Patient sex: M
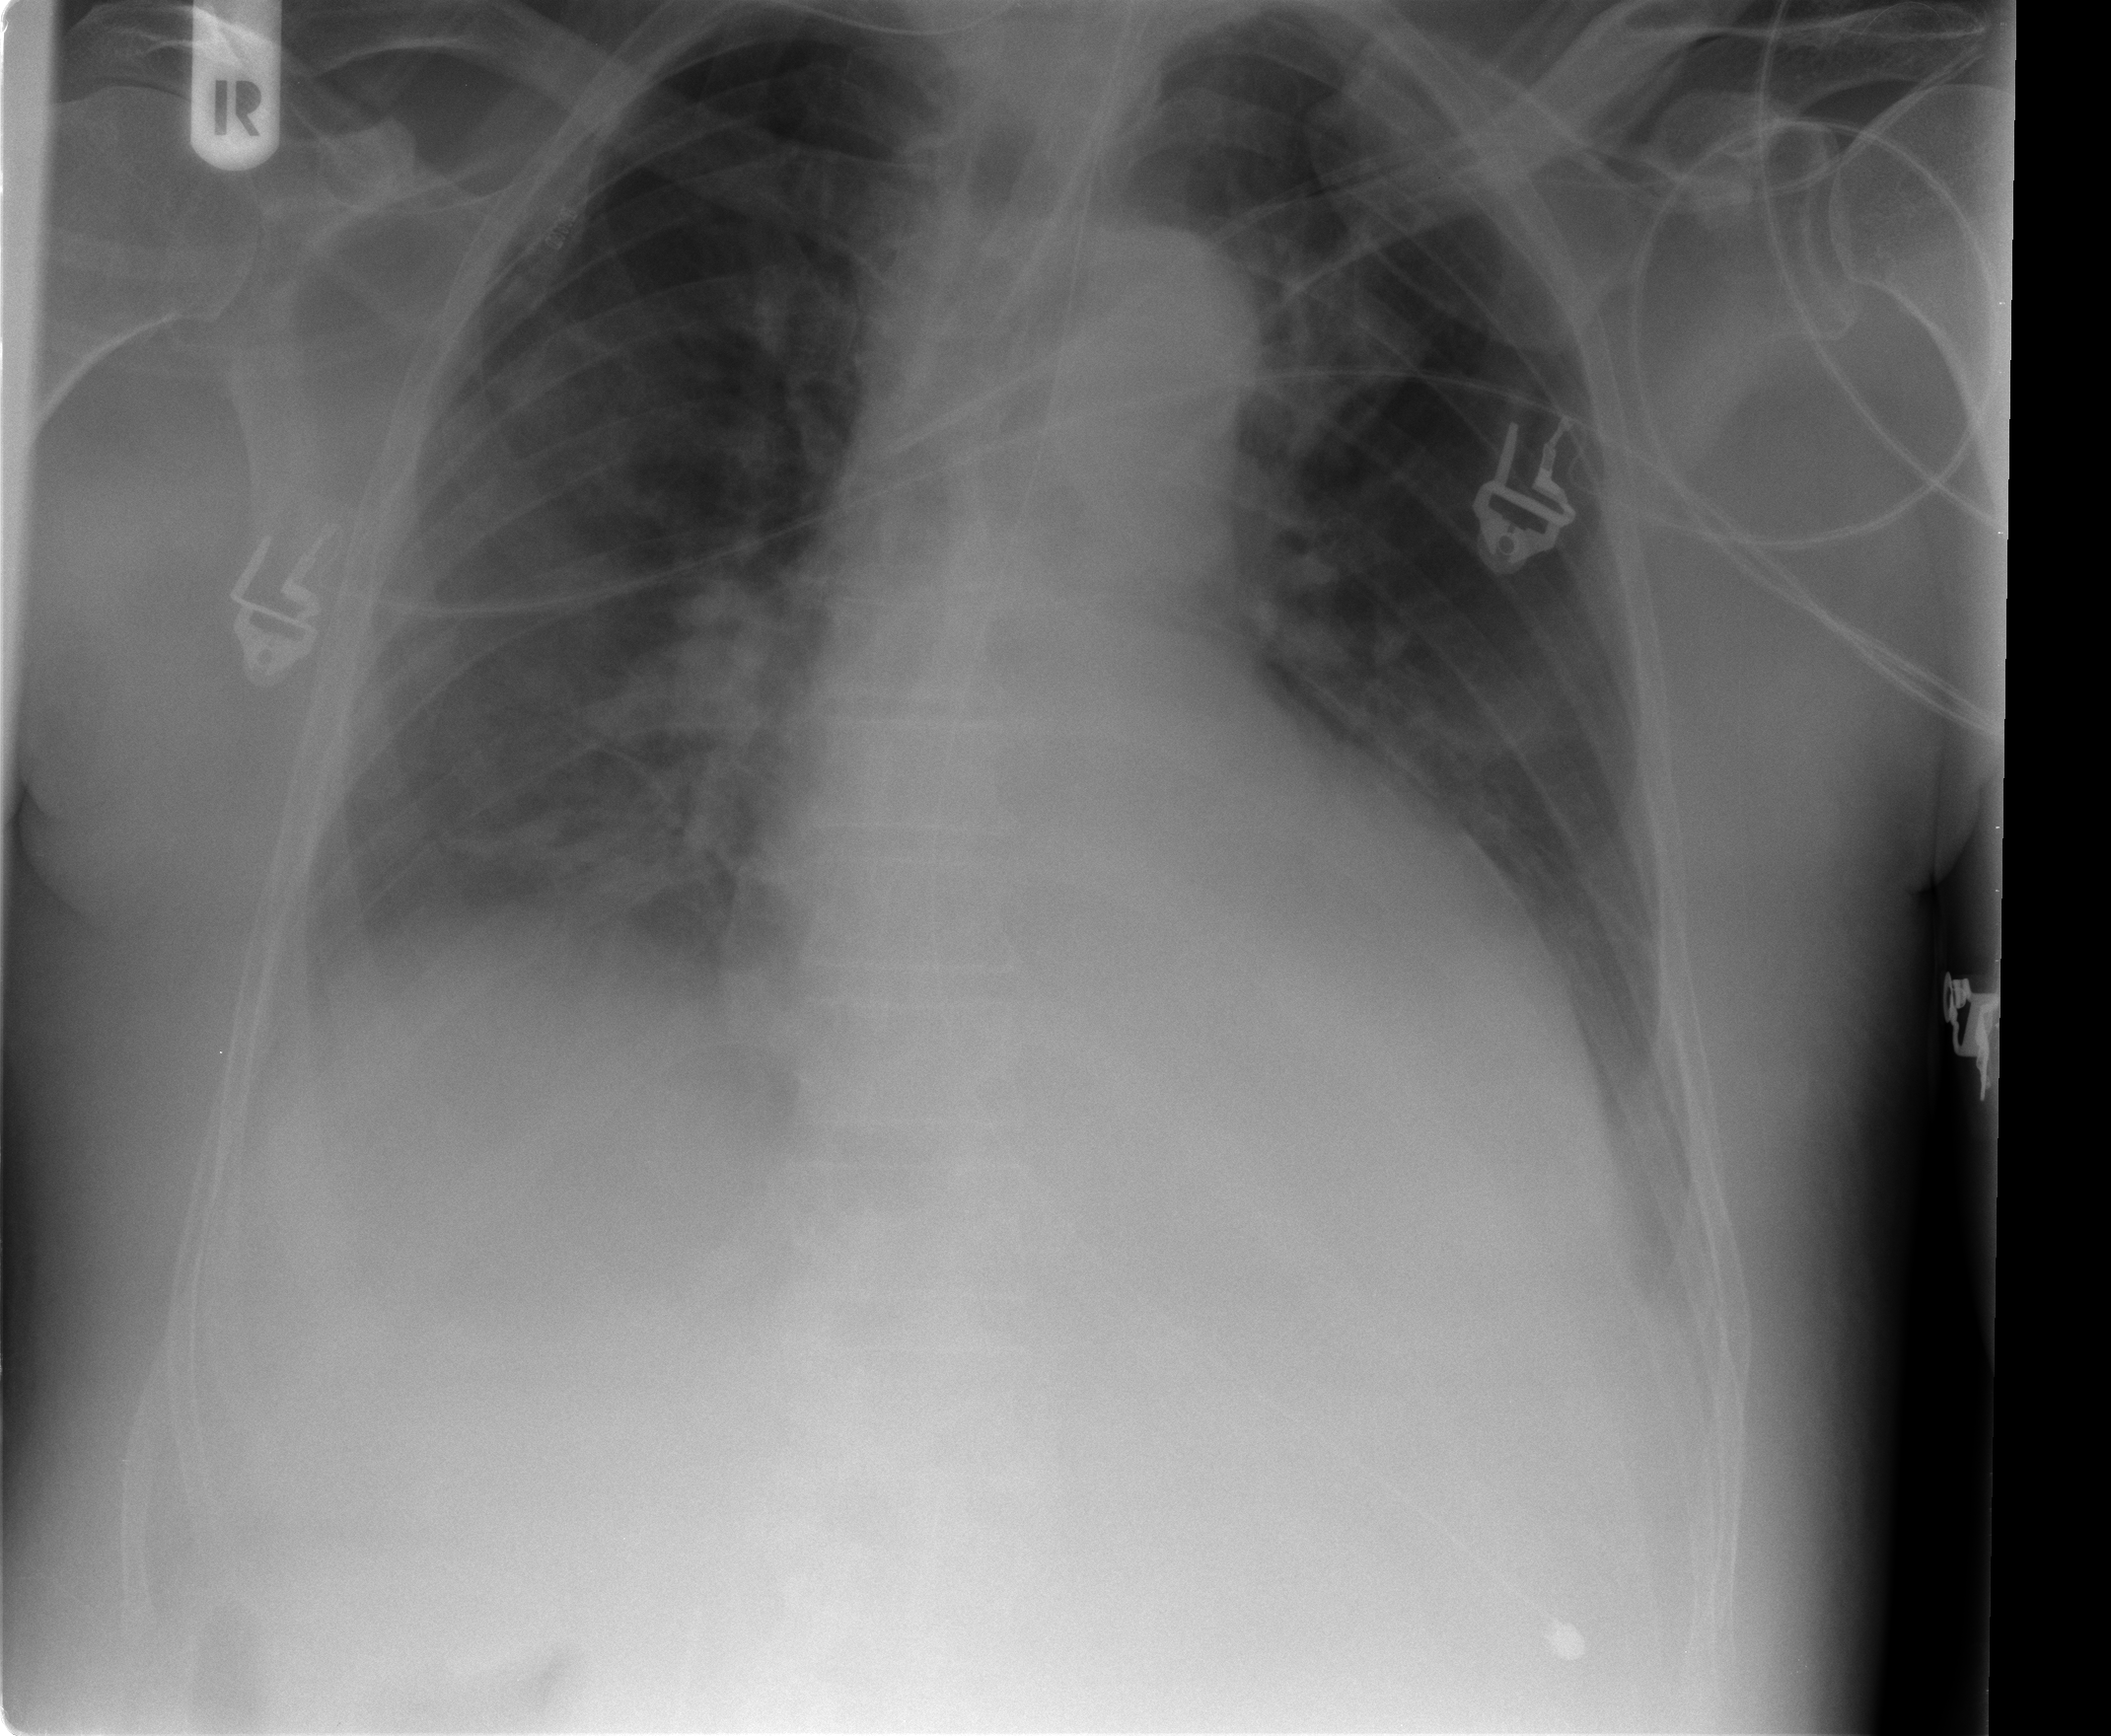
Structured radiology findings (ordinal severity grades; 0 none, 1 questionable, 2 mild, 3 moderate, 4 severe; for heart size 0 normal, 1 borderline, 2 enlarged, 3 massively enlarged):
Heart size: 2
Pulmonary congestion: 2
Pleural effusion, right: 2
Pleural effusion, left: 1
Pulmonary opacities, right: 2
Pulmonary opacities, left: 0
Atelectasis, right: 2
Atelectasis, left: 2